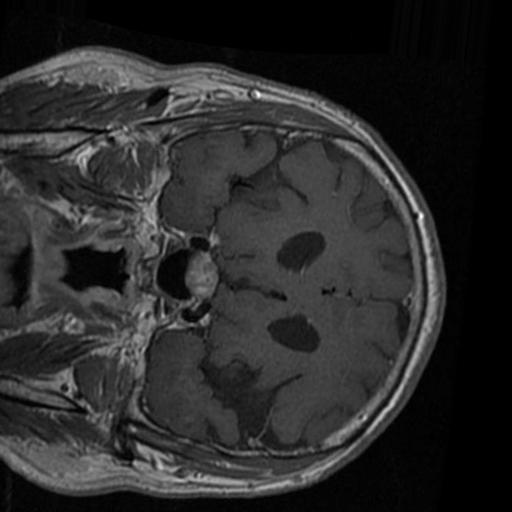
Label: brain_tumor